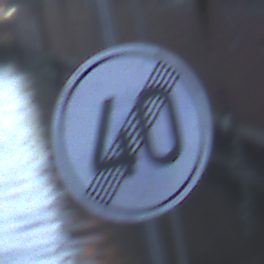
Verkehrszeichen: EndeGeschwindigkeit40
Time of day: SunriseSunset
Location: Outdoor (Urban)
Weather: Clear
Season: NotSpecified
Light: Natural